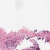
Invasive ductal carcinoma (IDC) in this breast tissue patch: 0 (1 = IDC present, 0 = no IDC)